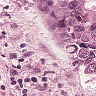
Metastatic tissue present: yes